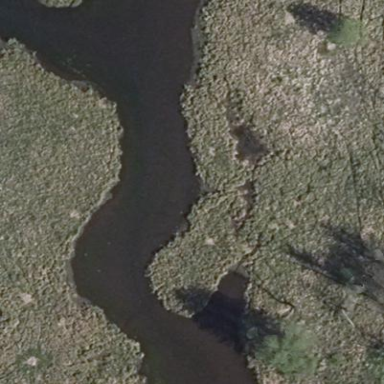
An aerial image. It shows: Oxbow water feature in natural setting.